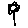
Label: flower